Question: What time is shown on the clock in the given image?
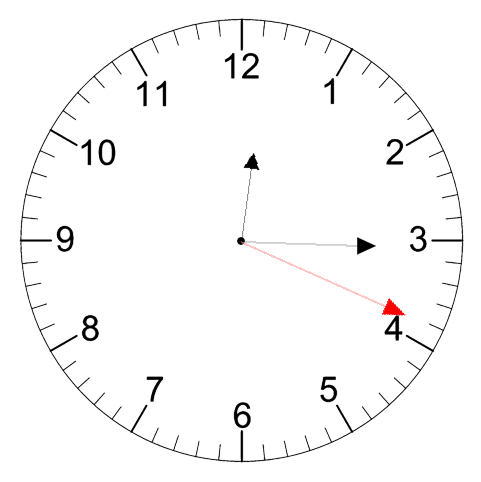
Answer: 12:15:19